Field crop: maize
Growth stage: 2
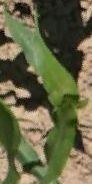
Species: maize